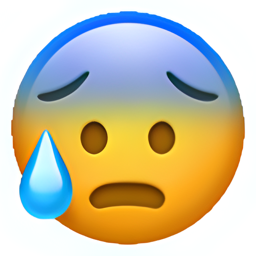
Name: face with open mouth and cold sweat
Emoji: 😰
Group: Smileys & Emotion
Sub-group: face-concerned